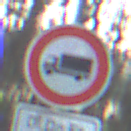
Verkehrszeichen: VerbotFuerKraftfahrzeugeUeberDreiKommaFuenfTonnen
Zusatzzeichen unten: ZeitangabenMitBeschraenkungAufWochentage3
Umgebung: Outdoor, Nature
Tageszeit: SunriseSunset
Wetter: Clear
Licht: Natural
Jahreszeit: Winter
Kontrast: LowContrast